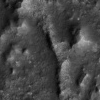
Atmospheric dust classification: not_dusty